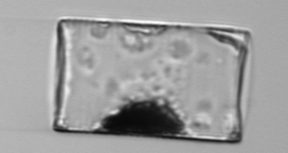
Label: Guinardia_flaccida